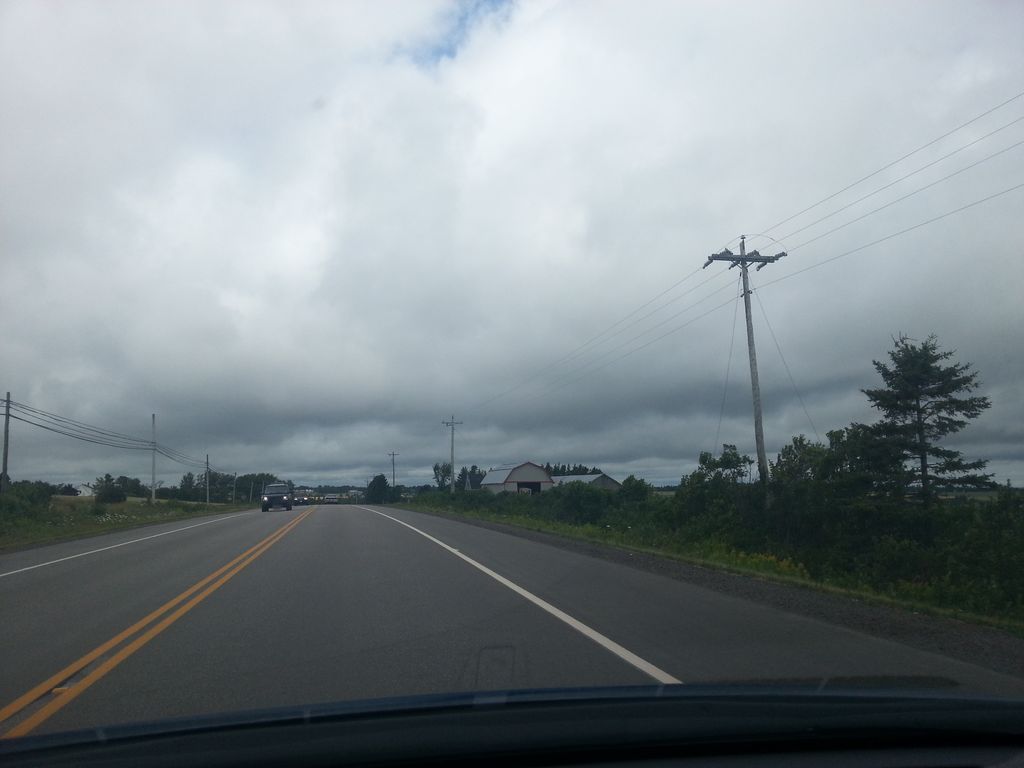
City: charlottetown